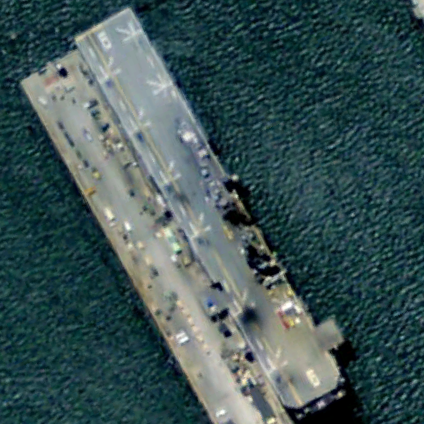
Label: assault